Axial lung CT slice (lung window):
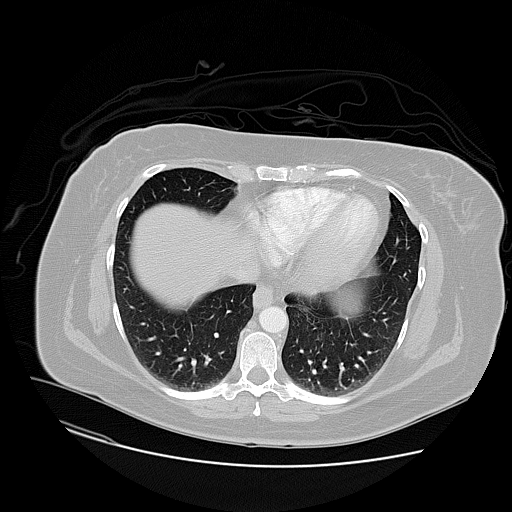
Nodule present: no